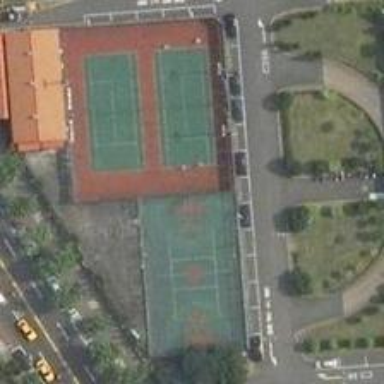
This is a trapezoidal area, consisting mainly of two tennis courts, a basketball court and an orange house .